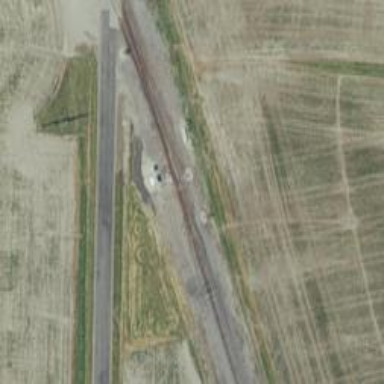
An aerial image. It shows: Junction on the railway.